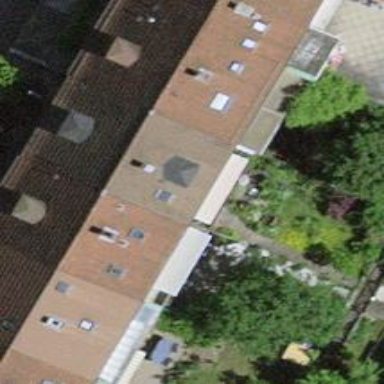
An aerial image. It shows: Terrace building.